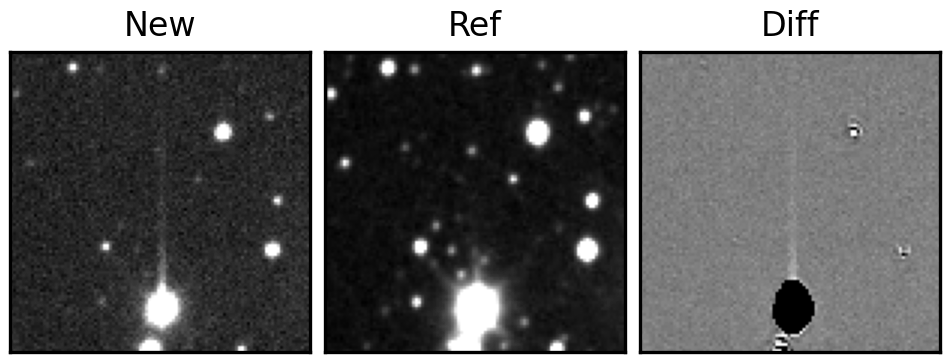
Label: bogus